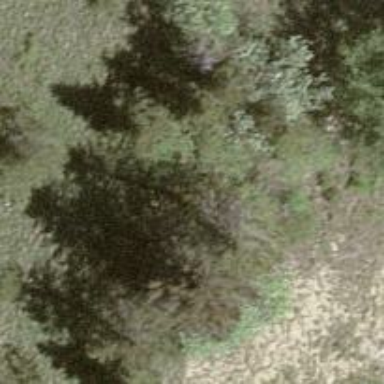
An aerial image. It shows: Single tag "natural: tree."